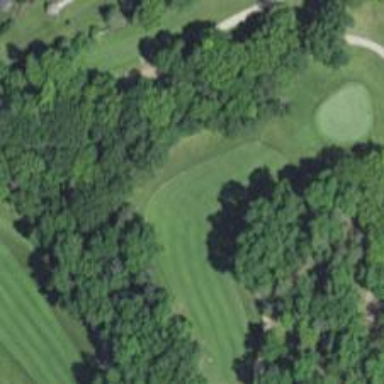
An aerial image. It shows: View of golf hole.